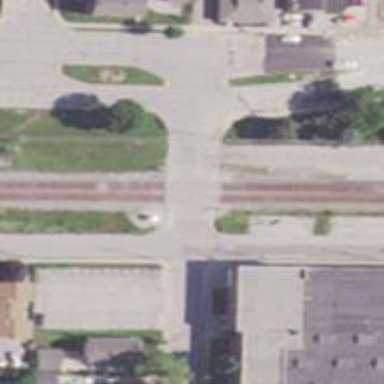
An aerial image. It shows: Railway crossing.